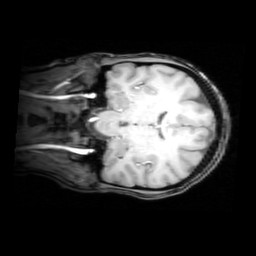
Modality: T1w
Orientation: coronal
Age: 25
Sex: female
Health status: healthy
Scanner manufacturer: philips
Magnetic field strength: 3 T
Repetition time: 0.012 s
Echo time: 0.0037 s